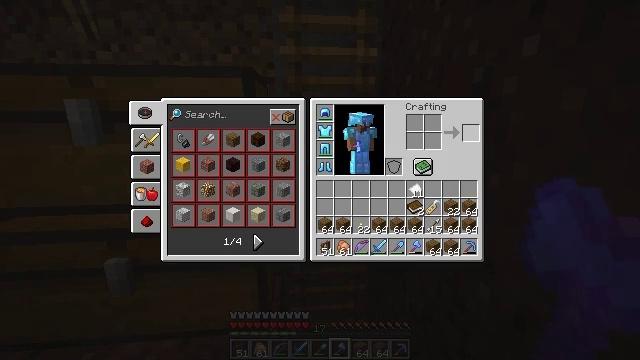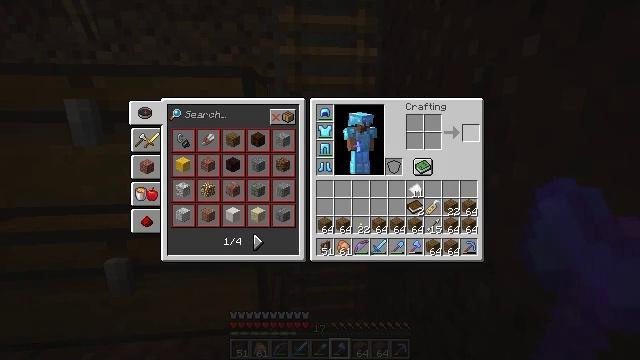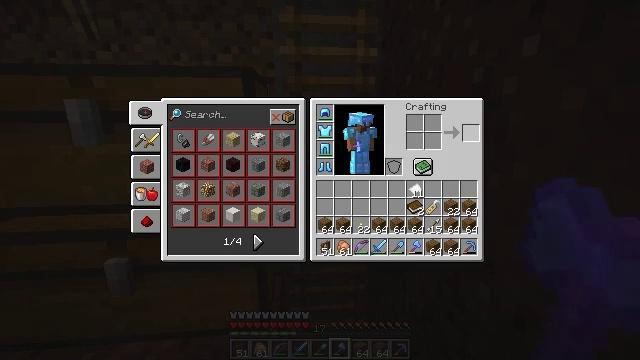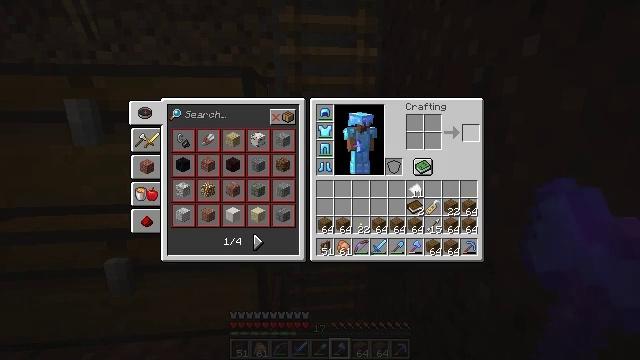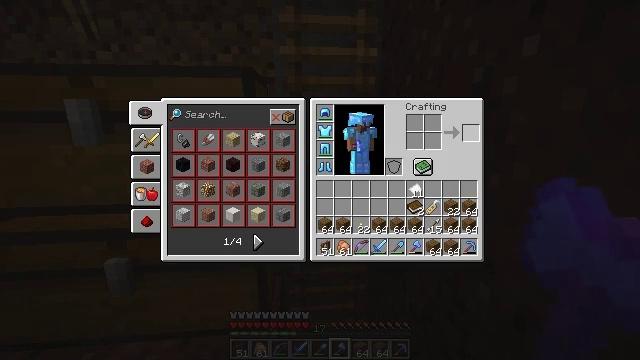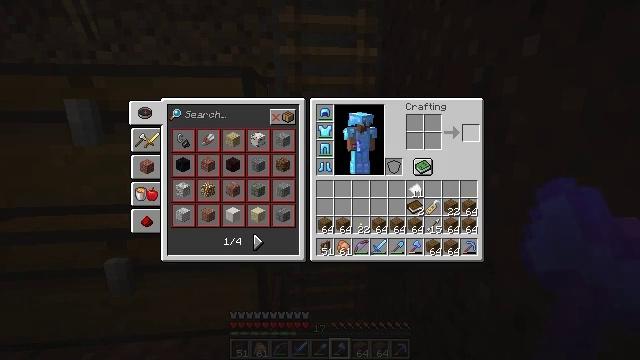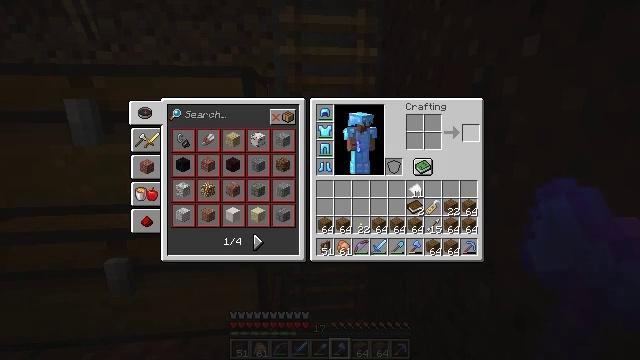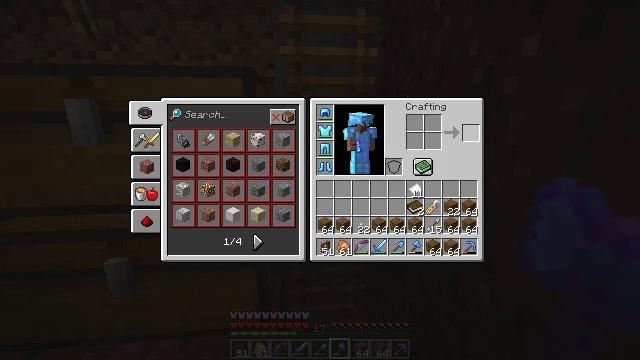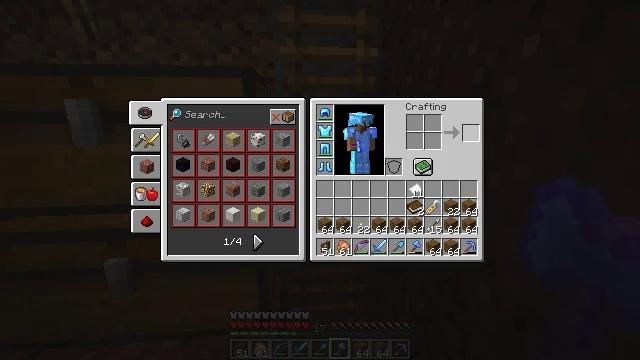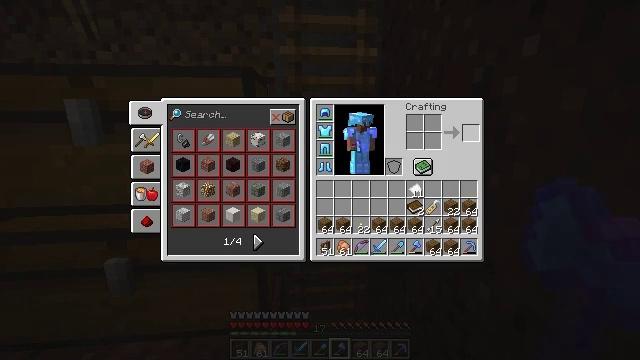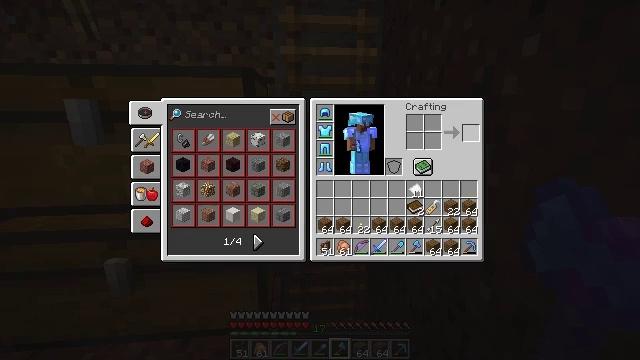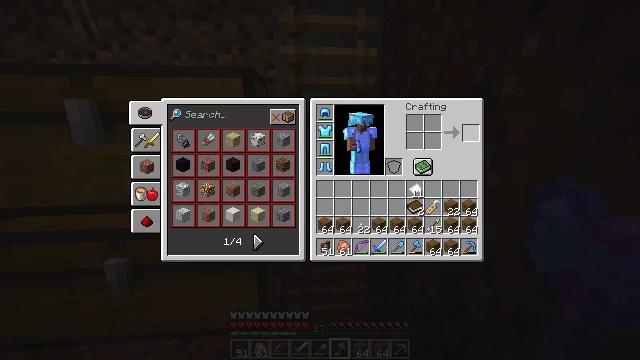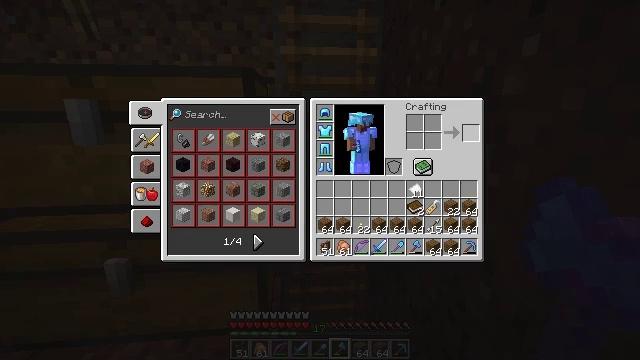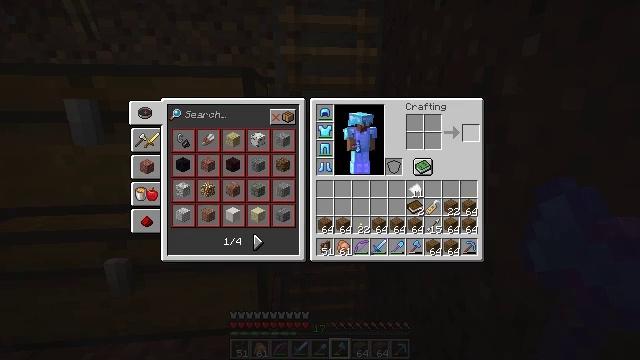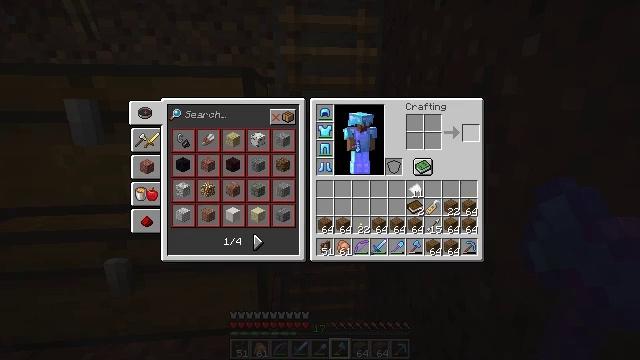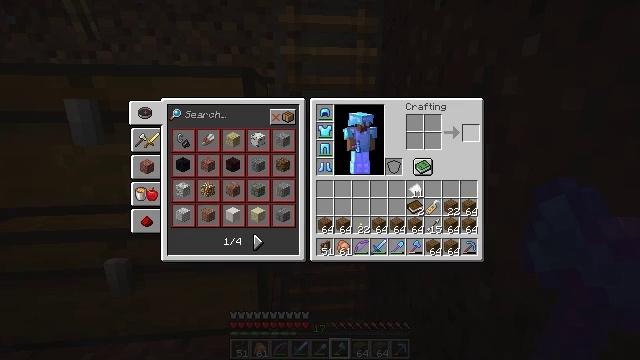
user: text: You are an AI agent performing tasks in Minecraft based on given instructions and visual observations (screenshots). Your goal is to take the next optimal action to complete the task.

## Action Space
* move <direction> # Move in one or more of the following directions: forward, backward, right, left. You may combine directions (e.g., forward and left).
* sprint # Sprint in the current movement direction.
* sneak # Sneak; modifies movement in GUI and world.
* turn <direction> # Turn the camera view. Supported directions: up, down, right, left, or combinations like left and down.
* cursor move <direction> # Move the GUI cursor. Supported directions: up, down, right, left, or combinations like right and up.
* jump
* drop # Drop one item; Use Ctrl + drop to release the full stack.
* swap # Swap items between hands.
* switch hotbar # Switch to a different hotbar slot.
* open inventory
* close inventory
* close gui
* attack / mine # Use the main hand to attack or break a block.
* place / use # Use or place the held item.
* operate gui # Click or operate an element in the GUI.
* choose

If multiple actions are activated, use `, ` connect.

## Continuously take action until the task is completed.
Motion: motion action
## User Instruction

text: Attack the spruce fence to dismantle it.
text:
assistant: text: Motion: no_op
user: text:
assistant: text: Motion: no_op
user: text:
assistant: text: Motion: no_op
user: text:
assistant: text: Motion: no_op
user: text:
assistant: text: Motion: no_op
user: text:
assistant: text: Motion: no_op
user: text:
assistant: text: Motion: no_op
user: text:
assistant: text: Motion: no_op
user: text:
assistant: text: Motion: no_op
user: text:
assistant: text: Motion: no_op
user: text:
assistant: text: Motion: no_op
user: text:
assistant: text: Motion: no_op
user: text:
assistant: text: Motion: no_op
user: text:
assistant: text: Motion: no_op
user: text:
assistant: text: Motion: no_op
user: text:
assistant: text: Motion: no_op
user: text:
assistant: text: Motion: no_op
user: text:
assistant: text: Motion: no_op
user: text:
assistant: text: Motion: no_op
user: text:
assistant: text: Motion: no_op
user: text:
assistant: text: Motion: no_op
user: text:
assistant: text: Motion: no_op
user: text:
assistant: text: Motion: no_op
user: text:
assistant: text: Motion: no_op
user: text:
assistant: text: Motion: no_op
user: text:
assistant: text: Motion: close gui
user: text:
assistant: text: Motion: no_op
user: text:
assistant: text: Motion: no_op
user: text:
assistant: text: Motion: no_op
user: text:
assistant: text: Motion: turn down